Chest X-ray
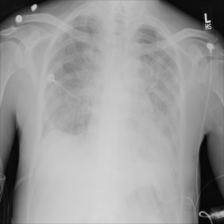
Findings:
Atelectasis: negative
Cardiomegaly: negative
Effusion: negative
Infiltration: negative
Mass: negative
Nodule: negative
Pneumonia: negative
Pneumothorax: negative
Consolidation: positive
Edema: negative
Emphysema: negative
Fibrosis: negative
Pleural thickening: negative
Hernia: negative